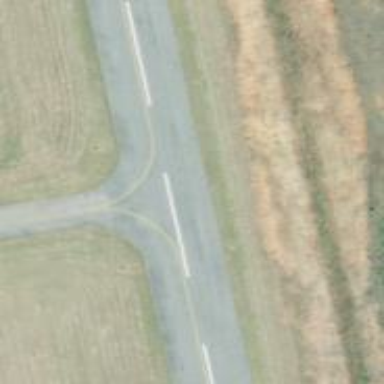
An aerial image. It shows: View of taxiway at the airport.